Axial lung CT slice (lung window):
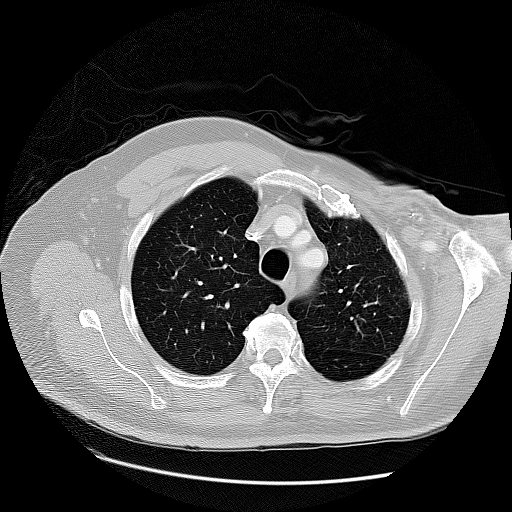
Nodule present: no